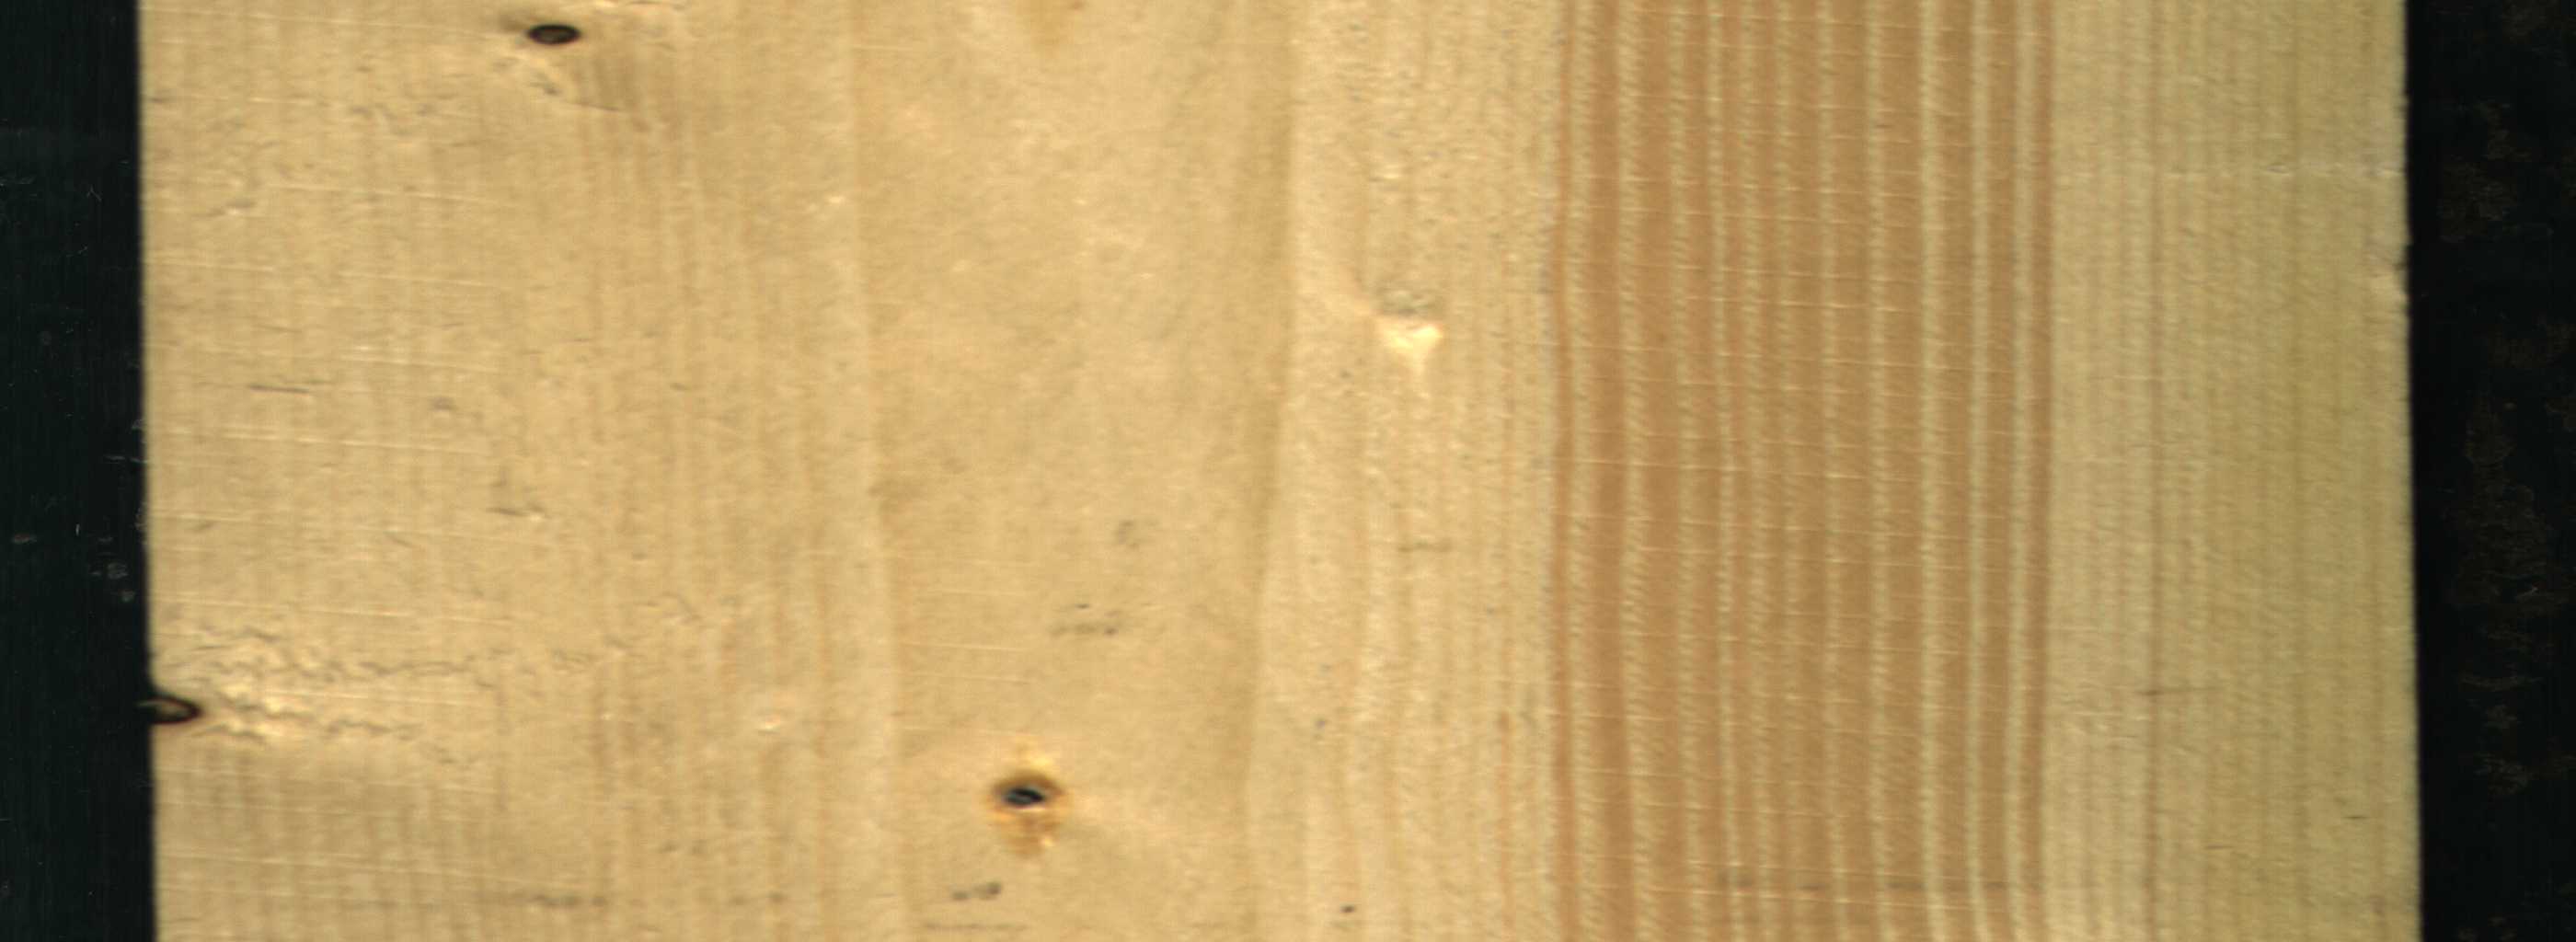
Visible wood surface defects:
Knot_missing
Dead_Knot
Dead_Knot